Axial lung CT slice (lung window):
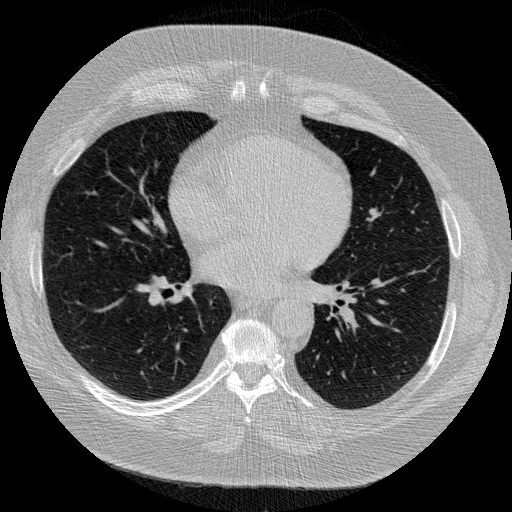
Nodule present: no